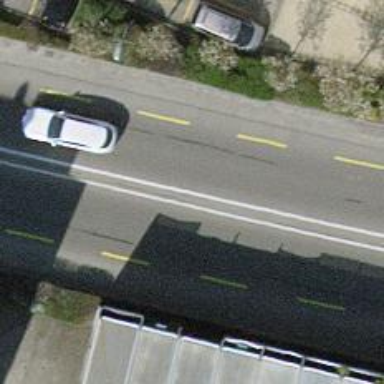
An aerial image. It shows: Primary highway with asphalt surface. It has designated lane for cyclists in both directions.